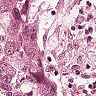
Metastatic tissue present: yes